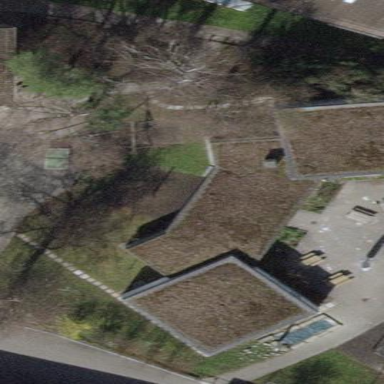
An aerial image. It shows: Kindergarten building.